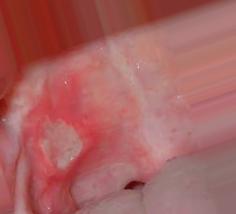
Condition: Mouth Ulcer